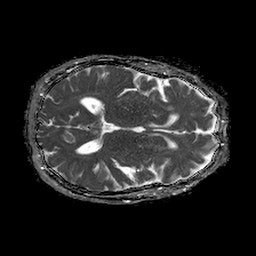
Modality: ADC
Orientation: axial
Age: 72
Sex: female
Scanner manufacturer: philips
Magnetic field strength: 1.5 T
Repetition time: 4.6 s
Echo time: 0.08631 s